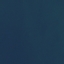
Label: SeaLake